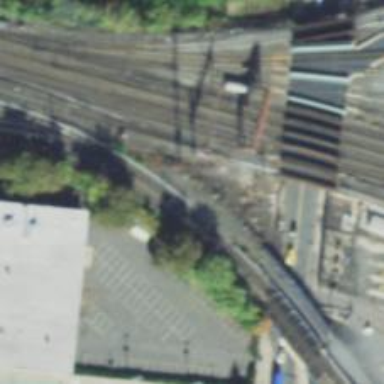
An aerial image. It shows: Abandoned railway.